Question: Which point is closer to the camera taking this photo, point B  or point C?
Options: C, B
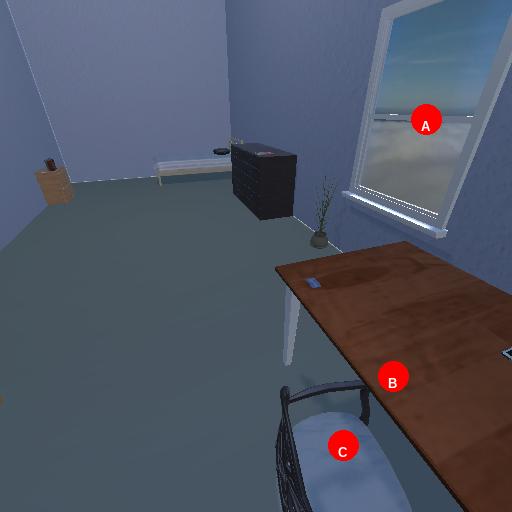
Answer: C